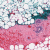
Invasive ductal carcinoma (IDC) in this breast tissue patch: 0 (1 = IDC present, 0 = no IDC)